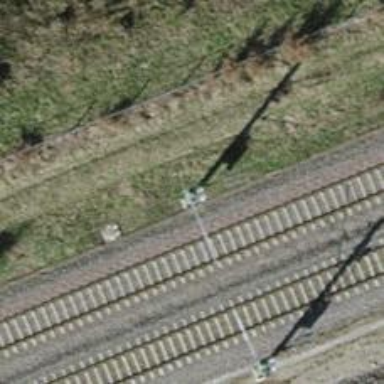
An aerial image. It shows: Catenary mast for power lines.